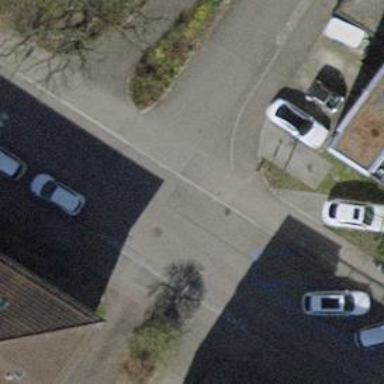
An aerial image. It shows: Unmarked crossing with traffic calming table on the road.